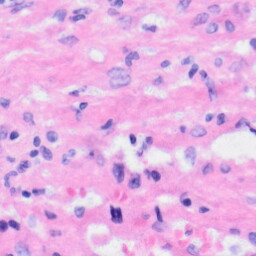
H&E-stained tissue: Liver